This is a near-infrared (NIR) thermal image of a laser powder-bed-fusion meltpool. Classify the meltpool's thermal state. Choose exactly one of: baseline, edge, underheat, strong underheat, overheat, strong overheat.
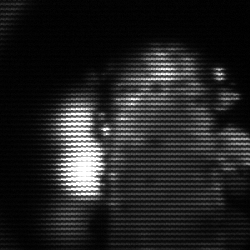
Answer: strong underheat